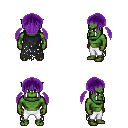
a pixel art fantasy rpg character, male body template, orc, green skin, black tattered cape, white pants, purple twin-tailed hairstyle, four views (front, back, left, right), 2x2 character sprite sheet, small pixel art, hard edges, no anti-aliasing